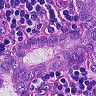
Metastatic tissue present: yes